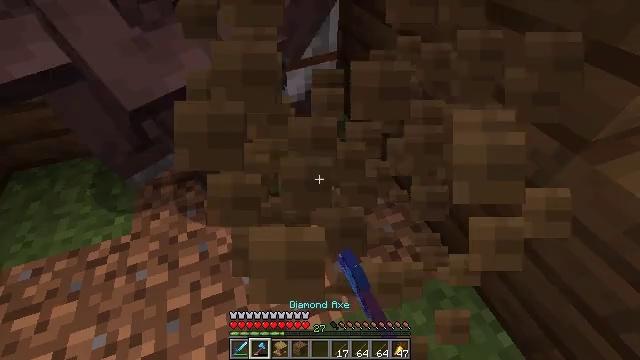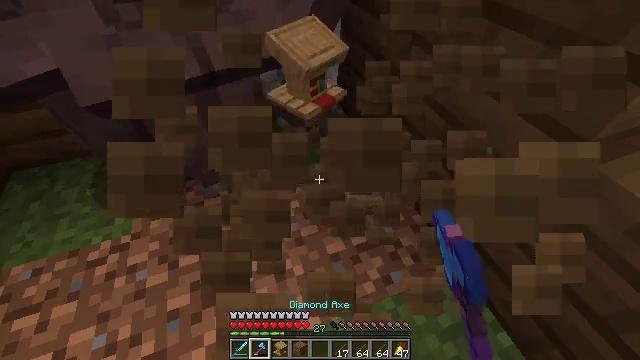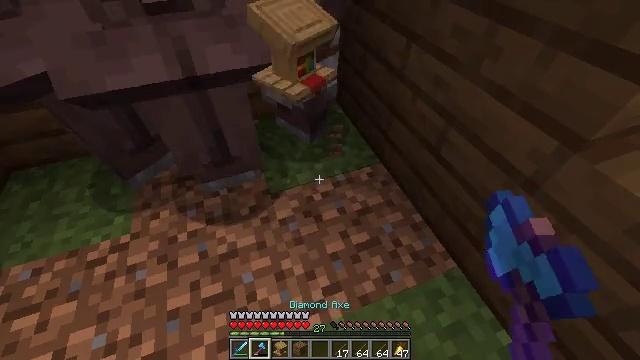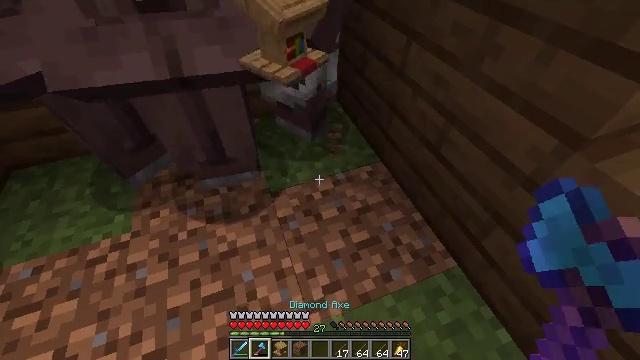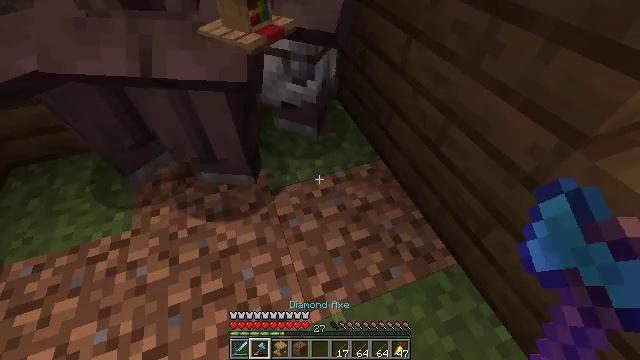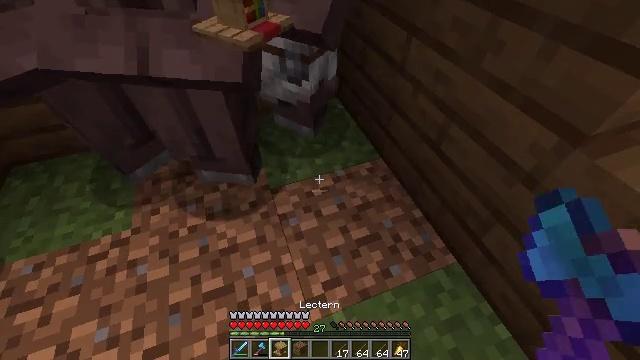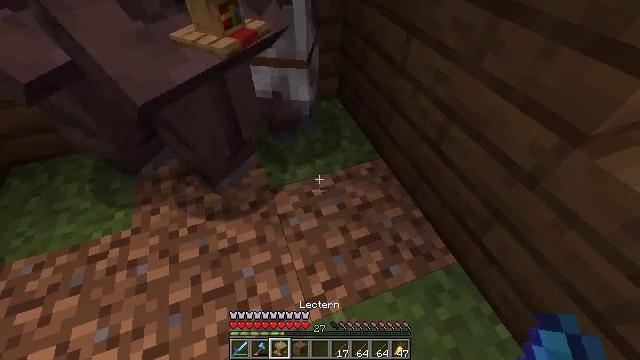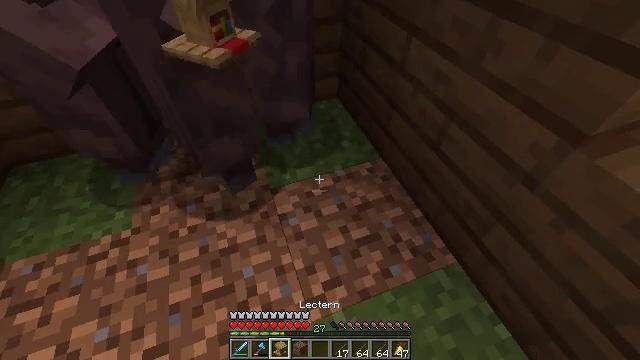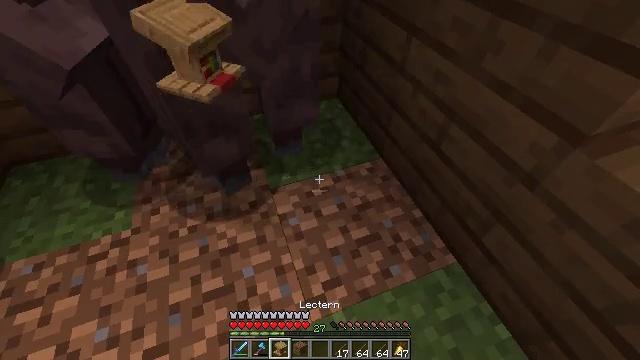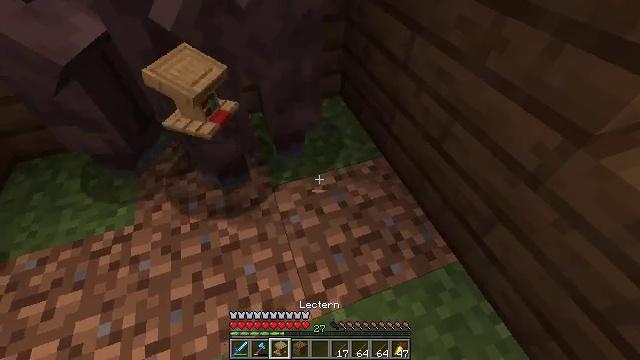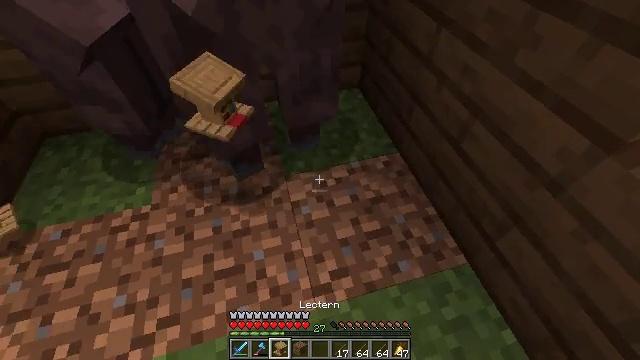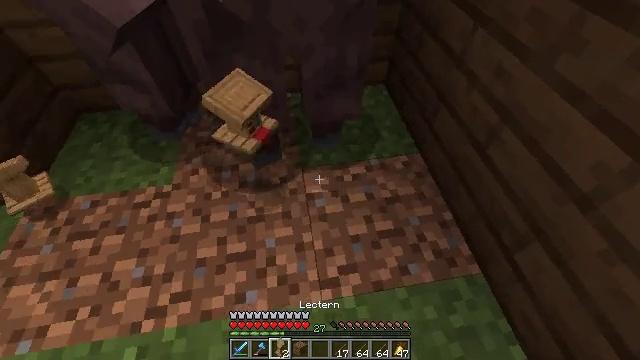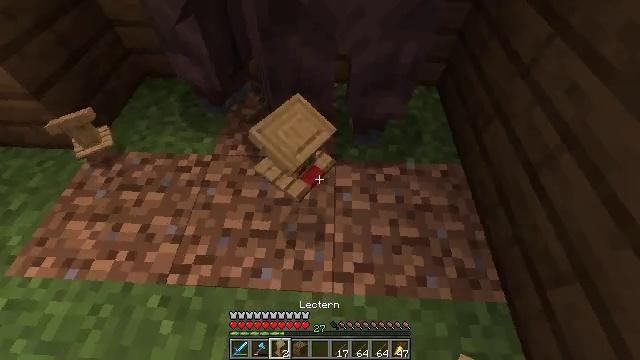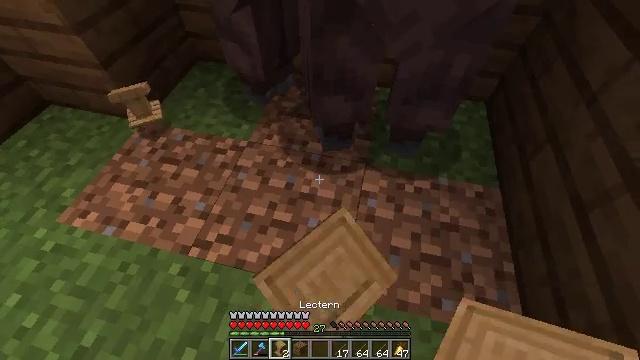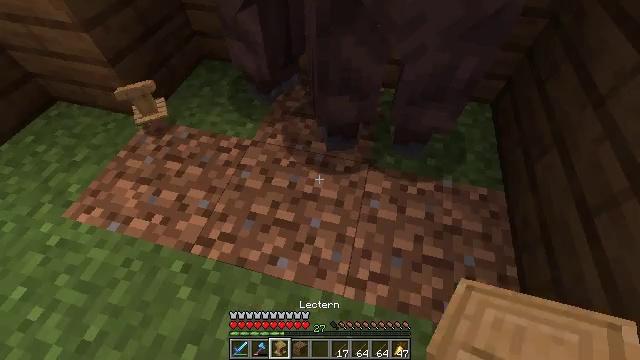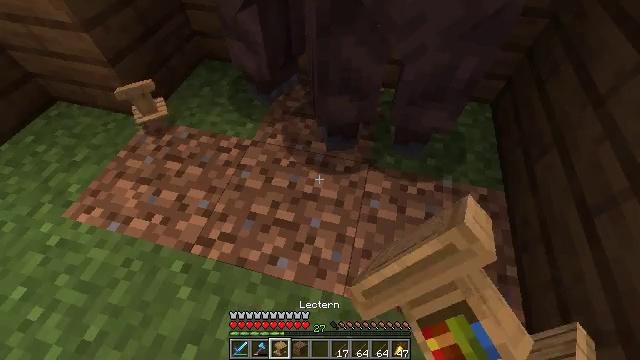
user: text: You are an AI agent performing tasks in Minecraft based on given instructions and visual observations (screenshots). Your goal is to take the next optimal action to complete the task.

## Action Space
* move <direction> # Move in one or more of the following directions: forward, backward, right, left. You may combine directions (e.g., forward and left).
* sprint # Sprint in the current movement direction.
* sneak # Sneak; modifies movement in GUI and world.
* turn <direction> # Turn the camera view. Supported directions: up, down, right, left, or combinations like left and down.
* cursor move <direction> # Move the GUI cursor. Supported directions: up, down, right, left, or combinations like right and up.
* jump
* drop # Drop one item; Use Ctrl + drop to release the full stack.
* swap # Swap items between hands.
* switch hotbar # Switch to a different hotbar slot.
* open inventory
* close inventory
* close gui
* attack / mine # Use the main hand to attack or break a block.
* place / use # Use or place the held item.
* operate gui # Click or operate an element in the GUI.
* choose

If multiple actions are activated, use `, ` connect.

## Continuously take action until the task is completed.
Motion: motion action
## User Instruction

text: Remove a lectern from the inventory.
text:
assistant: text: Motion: no_op
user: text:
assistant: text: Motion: no_op
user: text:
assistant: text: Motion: no_op
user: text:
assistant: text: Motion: no_op
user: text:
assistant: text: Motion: no_op
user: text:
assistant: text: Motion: no_op
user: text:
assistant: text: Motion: no_op
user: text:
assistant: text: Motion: no_op
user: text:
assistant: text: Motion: no_op
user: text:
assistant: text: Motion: turn left and down
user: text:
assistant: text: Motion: turn left and down
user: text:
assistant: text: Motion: turn left and down
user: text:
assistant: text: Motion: turn left
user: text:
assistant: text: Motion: turn left, drop
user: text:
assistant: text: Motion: drop
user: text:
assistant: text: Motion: no_op
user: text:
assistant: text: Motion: no_op
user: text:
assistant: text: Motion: no_op
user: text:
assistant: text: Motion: no_op